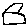
Label: house